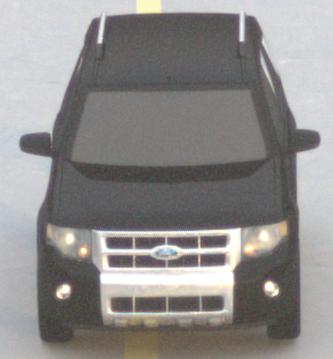
Make: Ford
Model: Escape Hybrid
Detailed model: -
Model produced from: 2004
Model produced until: 2012
Doors: 5
Color: black
Road condition: dry road
Daytime: sunrise or sunset
Contrast: low contrast